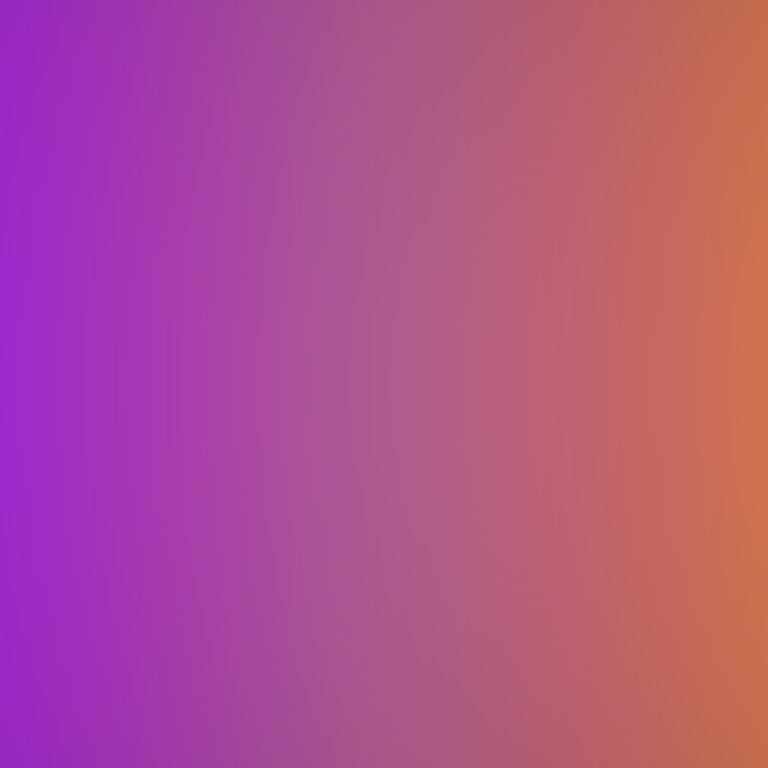
Abstract light effect, smooth gradient from violet to orange, calm atmosphere, soft glow, no room, no furniture, no objects.